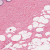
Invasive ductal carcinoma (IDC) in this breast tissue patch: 0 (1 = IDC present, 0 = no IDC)